Question: I am studying for a "Database" course, and we had this exercise in an example exam that the teacher uploaded, sadly he didn't give a complete correction but just a few tips.
I am having trouble understanding why in the example below he tells us to use a trigger function instead of a simple NOT NULL constraint.

Now I would have just implemented the relationship between B and C like this:
'''
CREATE TABLE B (
b1 int PRIMARY KEY,
b2 varchar(255)
);
CREATE TABLE C (
c1 varchar(255) PRIMARY KEY,
c2 int
);
CREATE TABLE BtoC (
b1 int REFERENCES B(b1) ON DELETE RESTRICT ON UPDATE CASCADE,
c1 varchar(255) NOT NULL REFERENCES C(c1) ON DELETE RESTRICT ON UPDATE CASCADE, -- This would ensure the same constraint, that C has to be at least once in the relation table?
PRIMARY KEY(b1,c1)
);
'''
But he told us for the realtionship between table B and C, we would need a trigger function to satisfy the cardinalities of the relationship, here are his words:
"NOT NULL on NOTHING will not have any effect (NOT NULL only applies to existing rows, not to non-existing rows), and it will not guarantee that the constraint is valid. So, NOT NULL does not work for relation tables, only for foreign keys."
I can't make any sense of his reasoning, maybe some can explain this to me? I would really appreciate it.
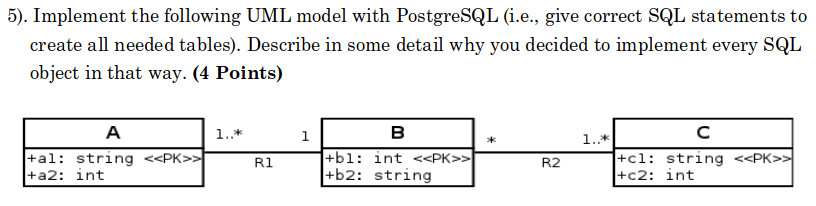
Answer: Your version guarantees that any record in 'BtoC' has valid 'C' reference. It does guarantee that there is at least one row in 'BtoC' for each 'C' value. The tricky part here is the "1" in the relationship.
This is a tricky sort of relationship to represent -- I don't even know if it is worth doing so in SQL.
One method is to highlight one of the values. For instance, if the data were people in households, the highlighted person could be the "head of household". You need one of those. So, you could implement this as:
'''
CREATE TABLE C (
c1 varchar(255) PRIMARY KEY,
c2 int,
b_special int not null references b(b1)
);
'''
This technically solves the problem, but the reference B values are split in two tables rather than in one.
If you want the special B to be in 'BtoC', then it gets tricky. You can do that with a reverse reference:
'''
alter table c add constraint fk_c_b_special
foreign key (b_special, c) references btoc(b1, c1);
'''
You will then find that inserting data becomes tricky -- rows need to exist in both tables to insert a row into either table.
Common solutions are probably:
- - 'BtoC'- -